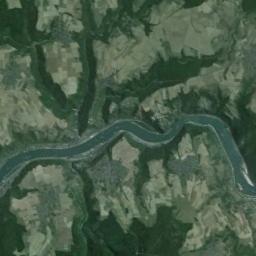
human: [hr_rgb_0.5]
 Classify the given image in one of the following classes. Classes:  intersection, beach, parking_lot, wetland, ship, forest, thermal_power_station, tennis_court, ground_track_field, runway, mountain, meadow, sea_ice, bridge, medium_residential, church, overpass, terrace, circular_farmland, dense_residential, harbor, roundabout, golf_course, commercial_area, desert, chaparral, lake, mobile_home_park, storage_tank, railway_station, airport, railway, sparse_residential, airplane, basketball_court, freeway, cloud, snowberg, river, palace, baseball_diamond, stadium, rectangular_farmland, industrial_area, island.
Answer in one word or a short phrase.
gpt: river